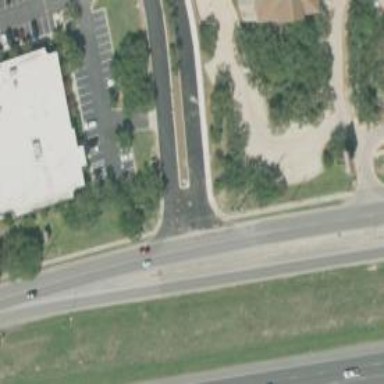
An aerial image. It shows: Secondary road with frontage road alongside.